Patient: sex F, age 52
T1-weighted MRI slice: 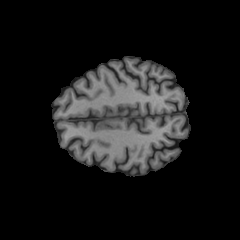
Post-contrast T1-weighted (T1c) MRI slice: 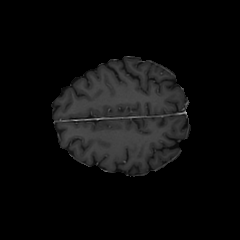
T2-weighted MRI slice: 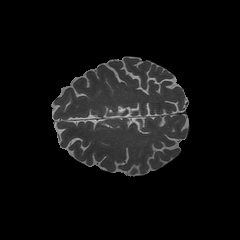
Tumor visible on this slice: no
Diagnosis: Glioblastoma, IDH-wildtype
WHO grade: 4